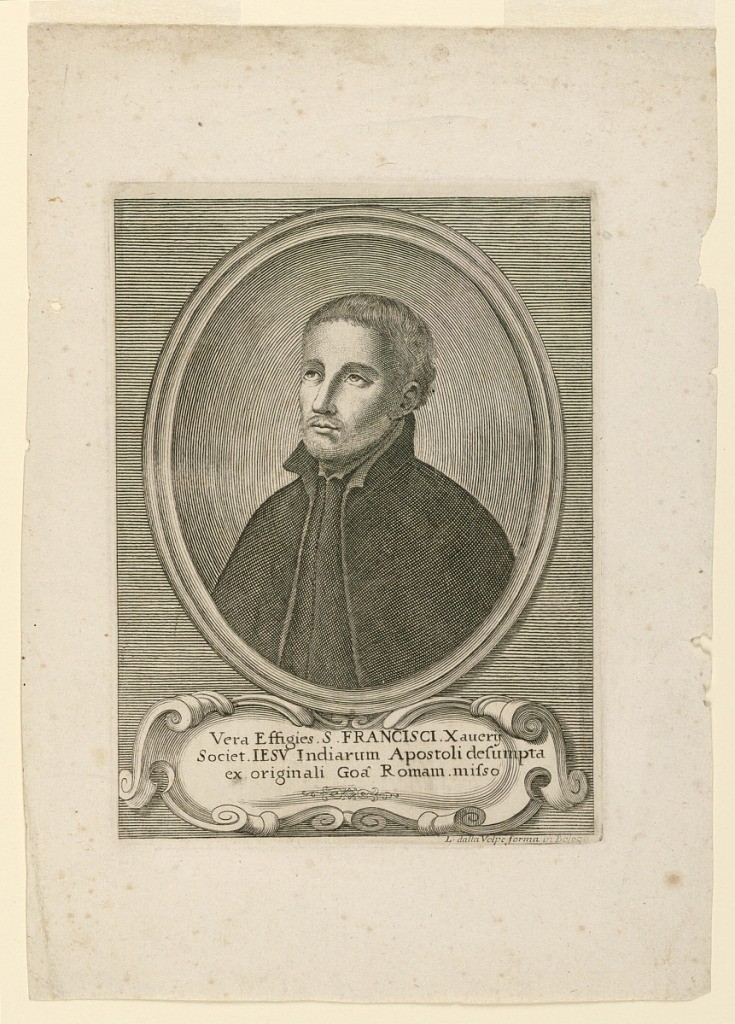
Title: Portrait of S. Francesco Xavier (1506-1552)
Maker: Lelio dalla Volpe, Italian, 1700 - 1799
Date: ca. 1750
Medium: Engraving on paper
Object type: Print
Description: Half-length portrait in three-quarter view to left, looking upward. The Saint wears a cape. The portrait is in an oval frame. Below it a cartouche plaque with inscription.